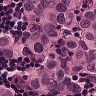
Metastatic tissue present: yes